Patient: sex F, age 34
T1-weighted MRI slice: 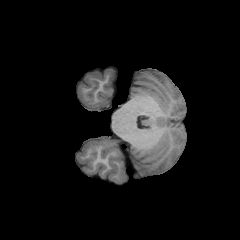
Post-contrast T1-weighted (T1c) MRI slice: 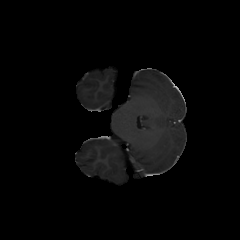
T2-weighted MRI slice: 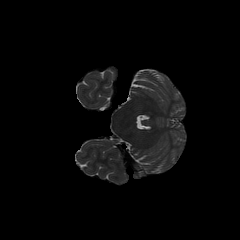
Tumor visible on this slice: no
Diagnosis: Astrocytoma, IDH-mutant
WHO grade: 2